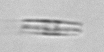
Label: pennate